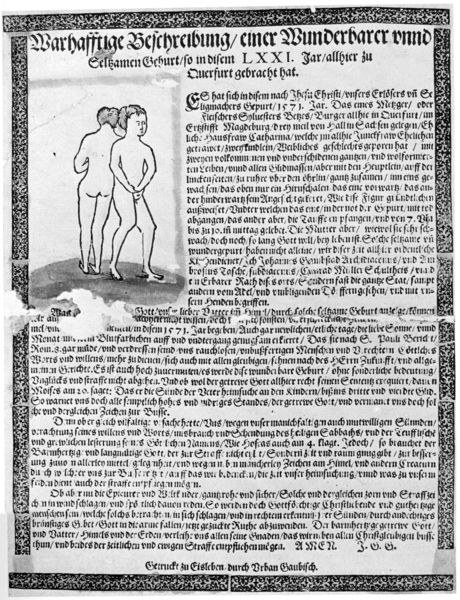
Titel: Warhafftige Beschreibung/ einer Wunderbarer vnnd
Standort: Zürich.
Institution: Wickiana
Schlagwörter: akt, gruppe, hand, körper, mann, nackt, weiß, akte, frauen, menschen, frau, schwarz, skizze, zeichnung, alt, arme, geschichte, rahmen, bild, haare, paar, kinder, schrift, papier, zwei, grafik, graphik, rand, zahlen, deutsch, scham, adam, eva, paradies, unbekleidet, buch, popo, druck, stich, seite, illustration, text, zeitung, buchstaben, überschrift, buchseite, schmuckrahmen, vertreibung, adam und eva, altdeutsch, beschädigung, beschreibung, römisch, geburt, wunder, majuskel, frua, chronik, säuglinge, verhüller, zetung, serindruck